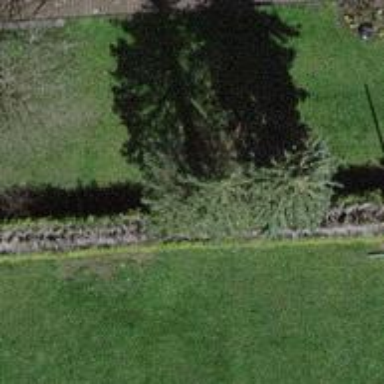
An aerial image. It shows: Needle-leaved tree in nature.